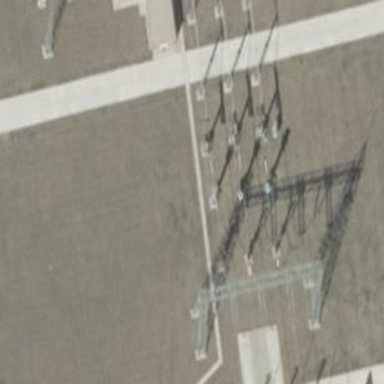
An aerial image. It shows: Power line with 3 cables. It is situated in bay.